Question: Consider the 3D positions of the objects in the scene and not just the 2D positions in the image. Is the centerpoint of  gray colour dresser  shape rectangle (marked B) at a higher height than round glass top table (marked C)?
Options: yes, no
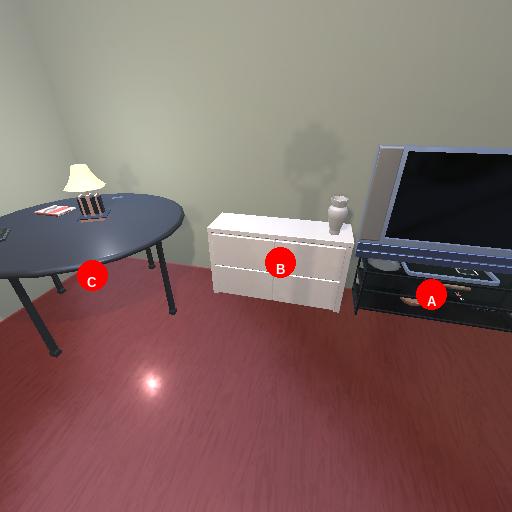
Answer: yes